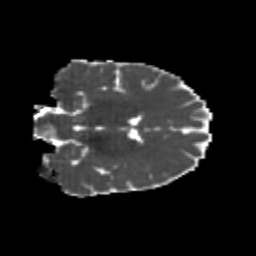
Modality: MD
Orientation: coronal
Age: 23
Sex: female
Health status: healthy
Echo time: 0.074 s